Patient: sex M, age 65
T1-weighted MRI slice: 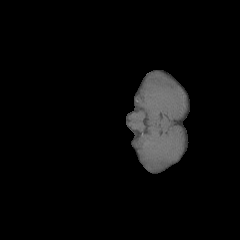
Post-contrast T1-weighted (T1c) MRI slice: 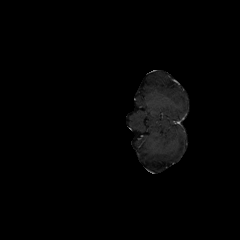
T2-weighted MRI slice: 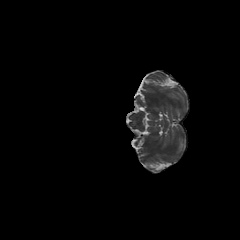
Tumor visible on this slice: no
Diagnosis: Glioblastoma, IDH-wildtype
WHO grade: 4